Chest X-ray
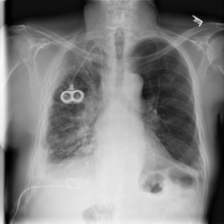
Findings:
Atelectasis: negative
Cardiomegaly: negative
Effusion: positive
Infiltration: positive
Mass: negative
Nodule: negative
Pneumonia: negative
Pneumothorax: negative
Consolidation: negative
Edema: negative
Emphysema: negative
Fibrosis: negative
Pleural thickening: negative
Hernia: negative